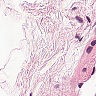
Metastatic tissue present: no